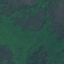
Label: Forest